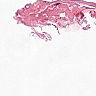
Metastatic tissue present: no